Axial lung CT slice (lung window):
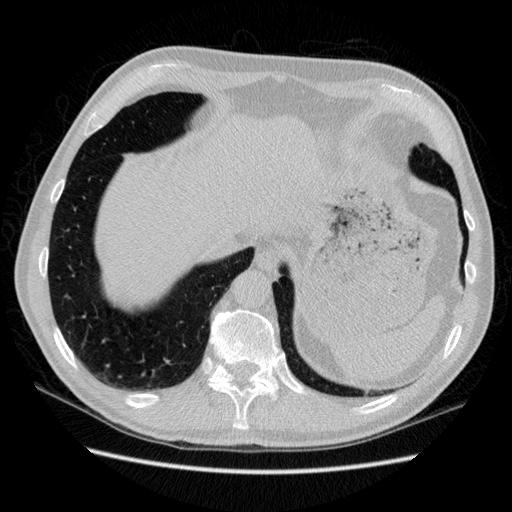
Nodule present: no